Field crop: maize
Growth stage: 2
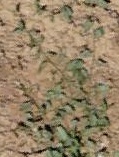
Species: convolvulus